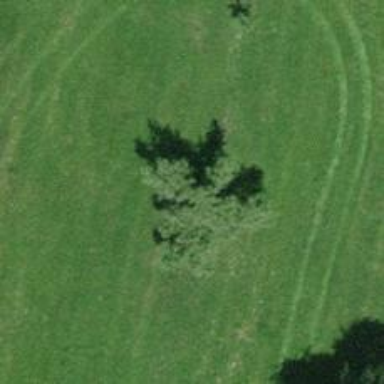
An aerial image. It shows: Row of trees in natural setting.